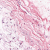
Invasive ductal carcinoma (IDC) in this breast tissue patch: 0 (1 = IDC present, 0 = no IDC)